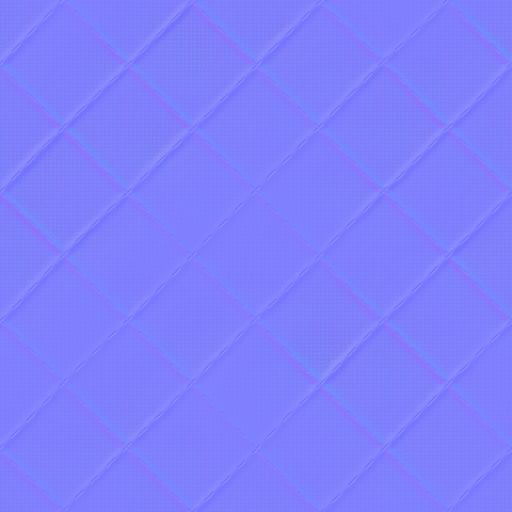
diamond fabric rectangle square white